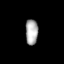
Tissue: lung
Cell type: Epithelial cells
Senescence score: 0.1991
Nuclear area (px): 311
Mean DAPI intensity: 173.238